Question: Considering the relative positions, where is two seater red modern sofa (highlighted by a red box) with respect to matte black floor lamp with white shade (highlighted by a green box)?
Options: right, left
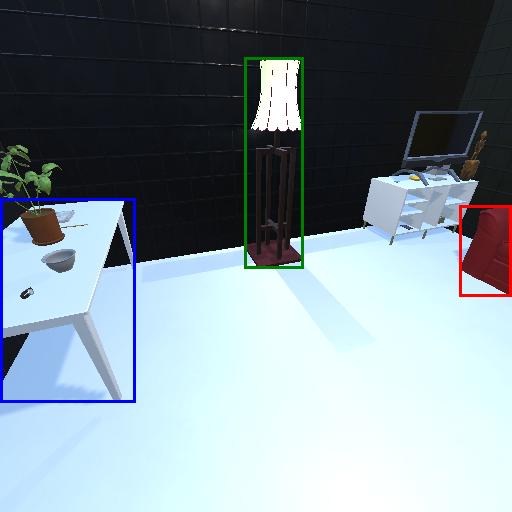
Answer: right